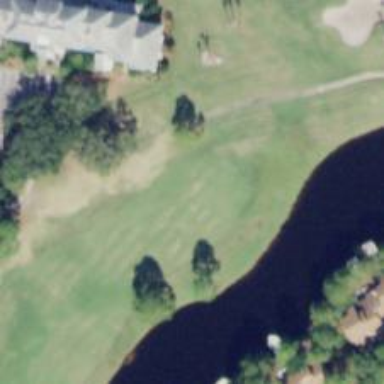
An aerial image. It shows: View of golf hole.